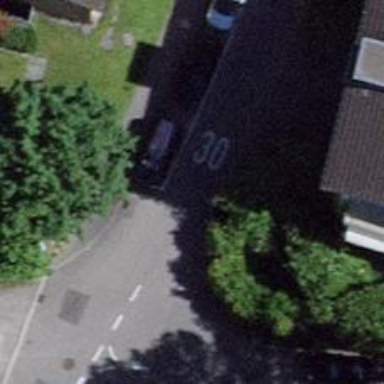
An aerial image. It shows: Smooth asphalt road in residential area.